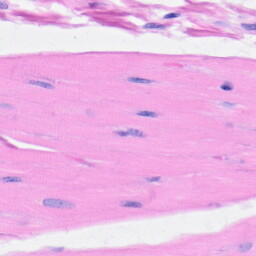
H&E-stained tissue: Heart